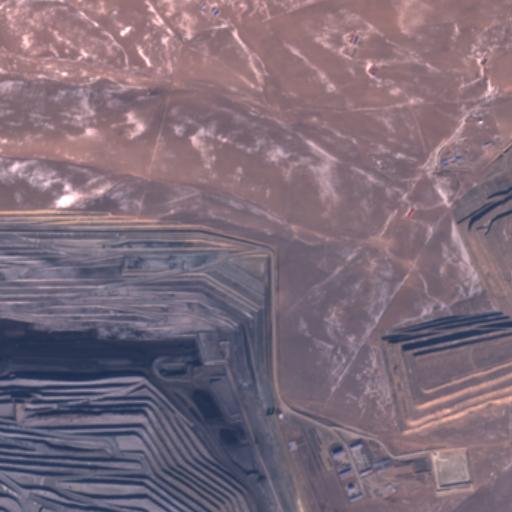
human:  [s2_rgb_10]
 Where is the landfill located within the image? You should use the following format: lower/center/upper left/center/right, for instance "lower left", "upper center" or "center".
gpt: The landfill is located in the lower right of the image.
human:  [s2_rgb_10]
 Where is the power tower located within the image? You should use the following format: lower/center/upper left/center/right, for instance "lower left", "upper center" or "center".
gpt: The power tower is located in the right of the image.
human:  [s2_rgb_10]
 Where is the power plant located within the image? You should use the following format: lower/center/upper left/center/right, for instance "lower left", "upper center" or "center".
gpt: There is no power plant in the image.